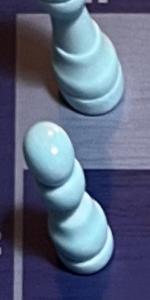
Label: Pawn_White